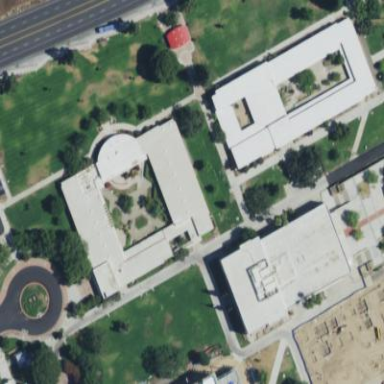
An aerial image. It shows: View of university building.